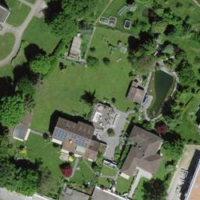
EUNIS habitat code: 55
Species observed at this site:
Trifolium repens